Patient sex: M
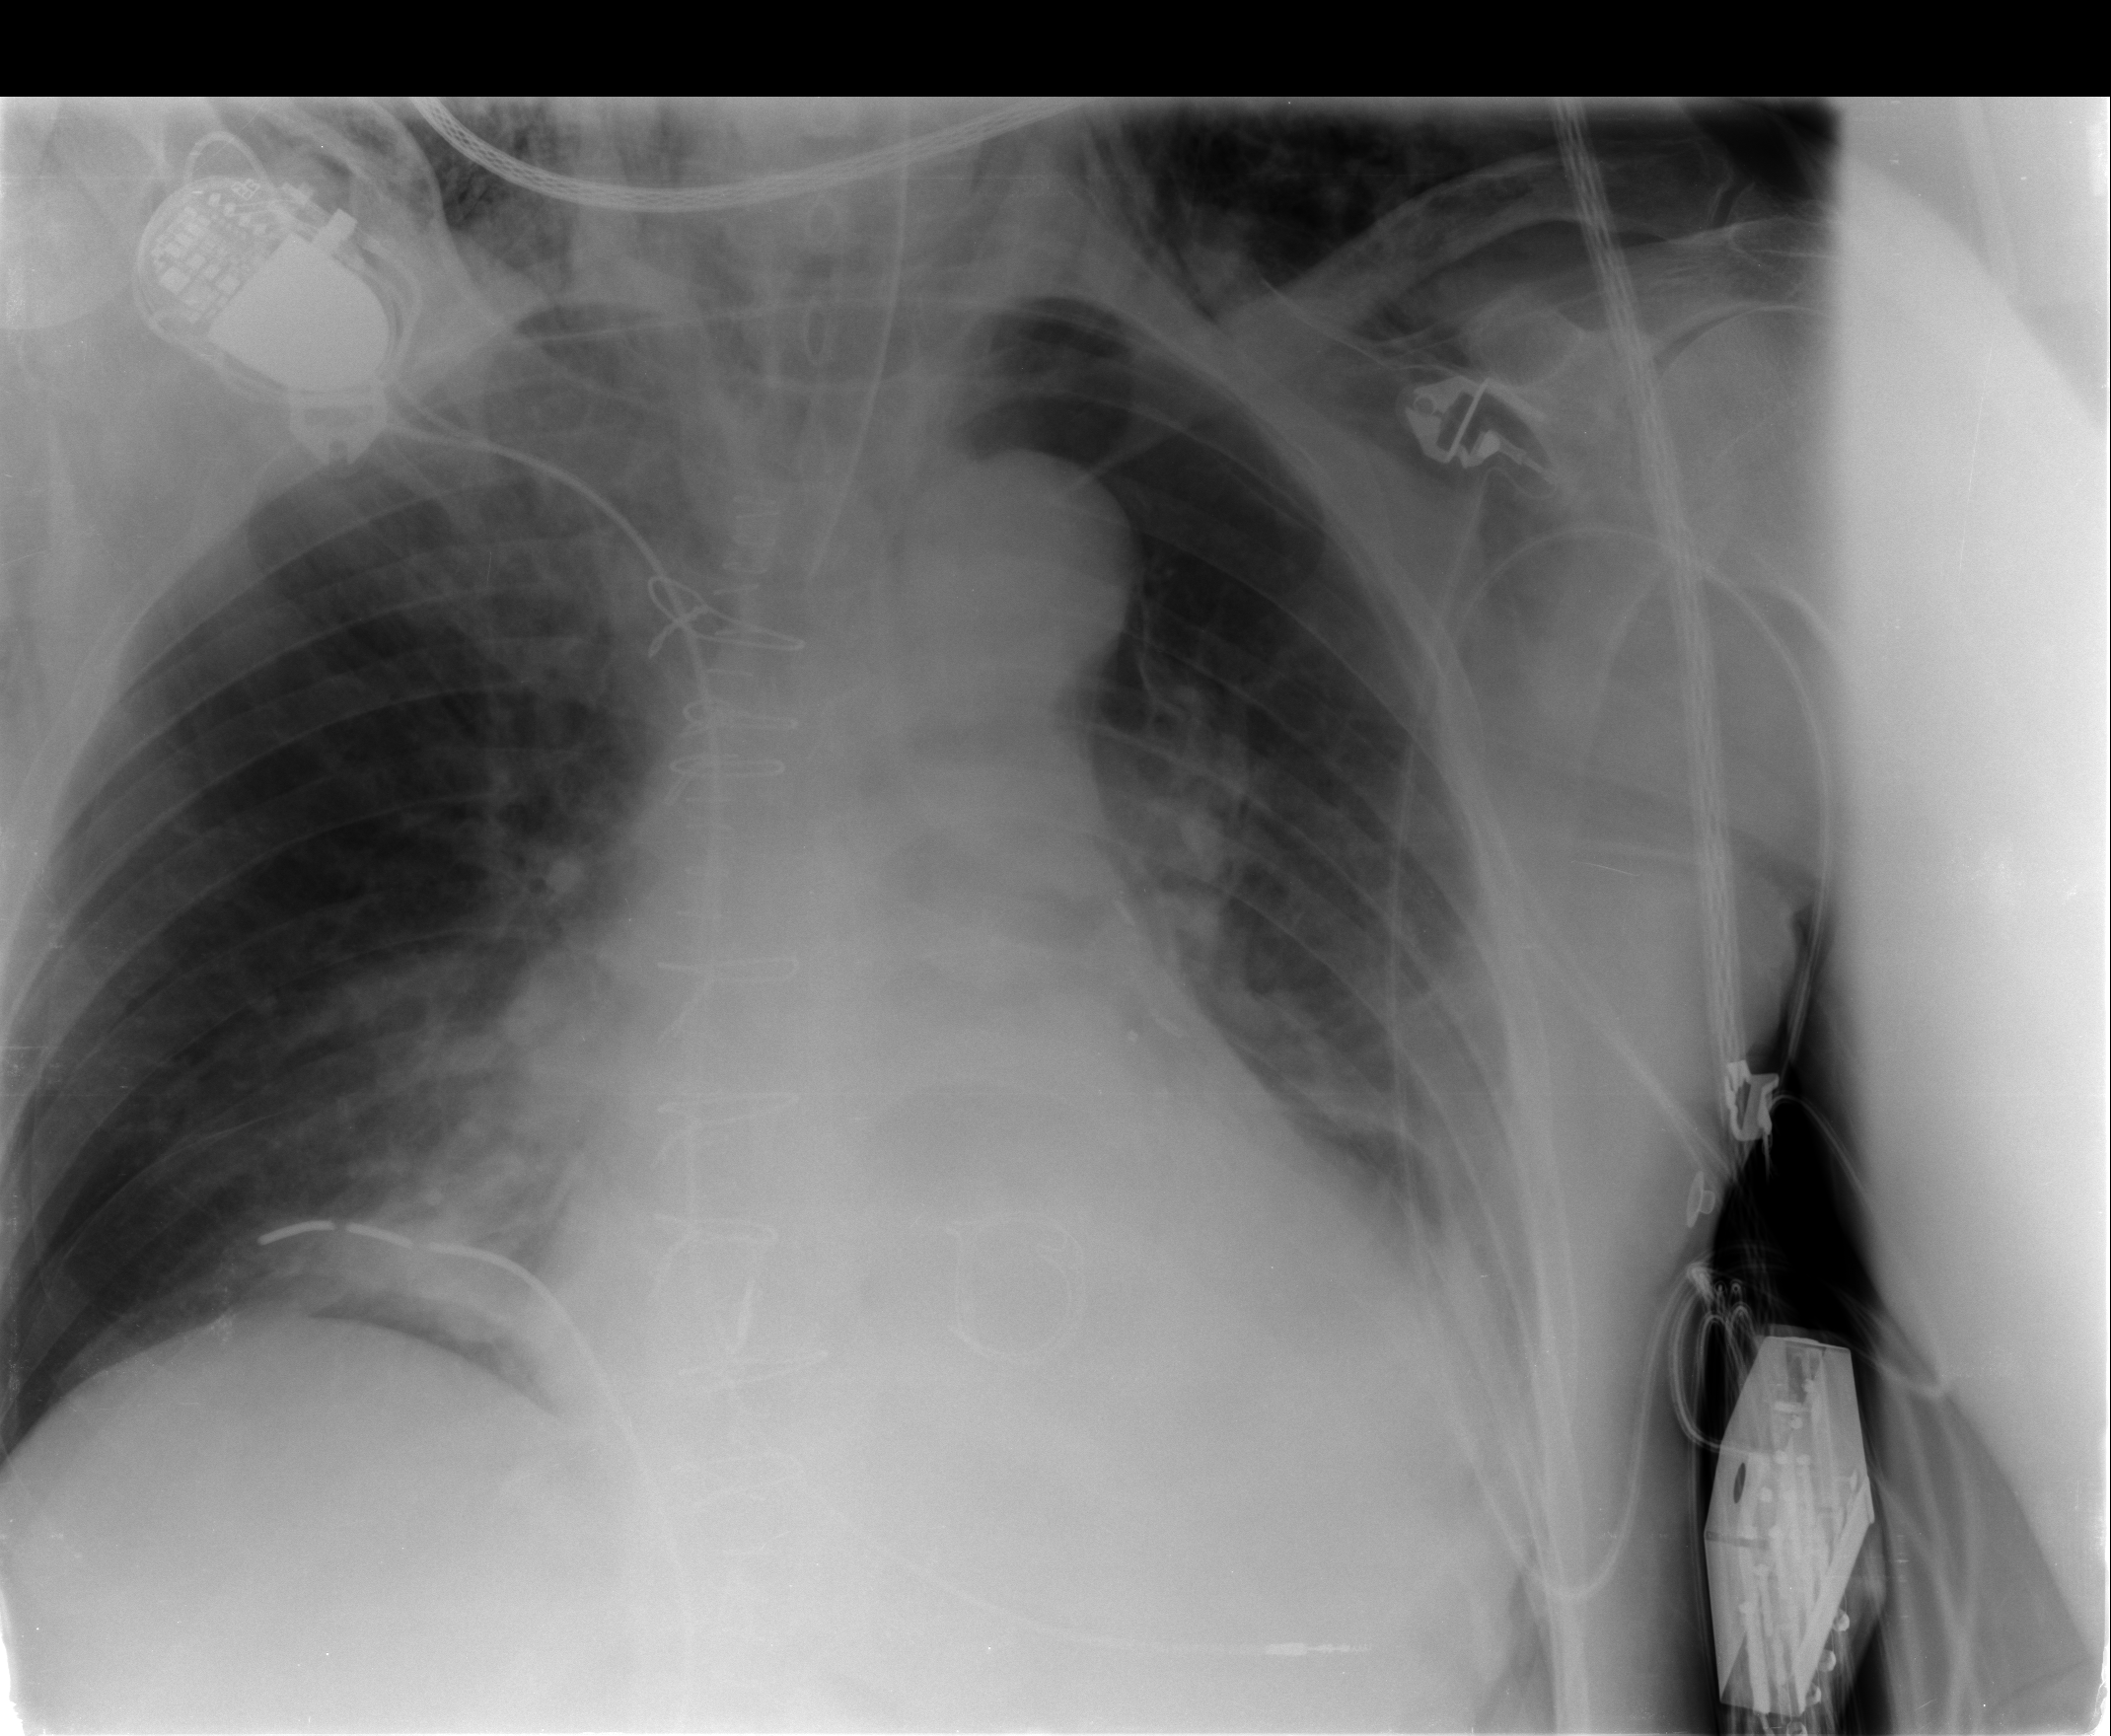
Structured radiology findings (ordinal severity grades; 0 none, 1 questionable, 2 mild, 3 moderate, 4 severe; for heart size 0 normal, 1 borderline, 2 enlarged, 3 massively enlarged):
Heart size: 2
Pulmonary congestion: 2
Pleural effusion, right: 0
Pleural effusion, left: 2
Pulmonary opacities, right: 2
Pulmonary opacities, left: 1
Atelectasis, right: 2
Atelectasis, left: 2